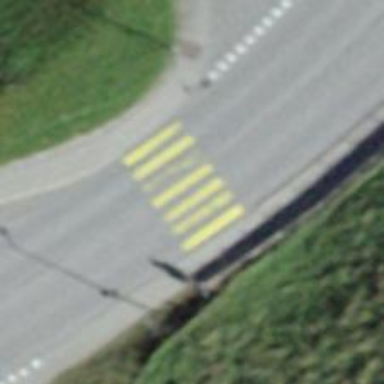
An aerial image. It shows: Marked zebra crossing on the road.